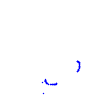
Particle: proton